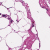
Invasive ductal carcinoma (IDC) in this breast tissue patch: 0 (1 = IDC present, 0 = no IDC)